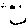
Label: smiley face